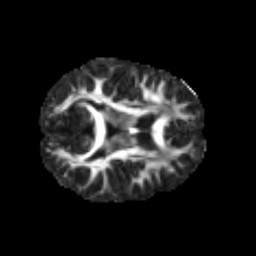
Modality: FA
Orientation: axial
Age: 6
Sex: male
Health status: healthy